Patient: sex M, age 94
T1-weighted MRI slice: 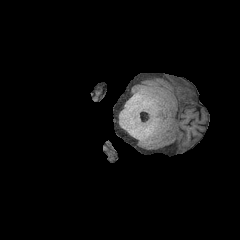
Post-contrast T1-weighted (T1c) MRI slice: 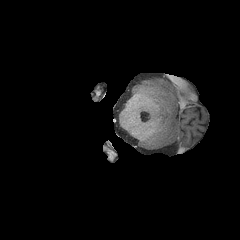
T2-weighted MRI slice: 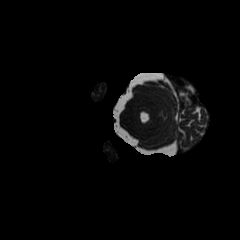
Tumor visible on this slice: no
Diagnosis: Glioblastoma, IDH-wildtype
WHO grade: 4